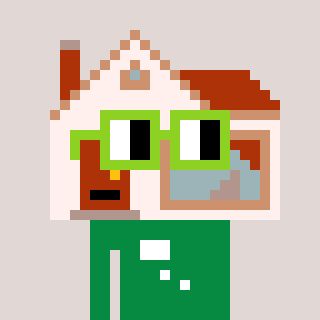
a pixel art character with square light green glasses, a house-shaped head and a green-colored body on a warm background